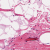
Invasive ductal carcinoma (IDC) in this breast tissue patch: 0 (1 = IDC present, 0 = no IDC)